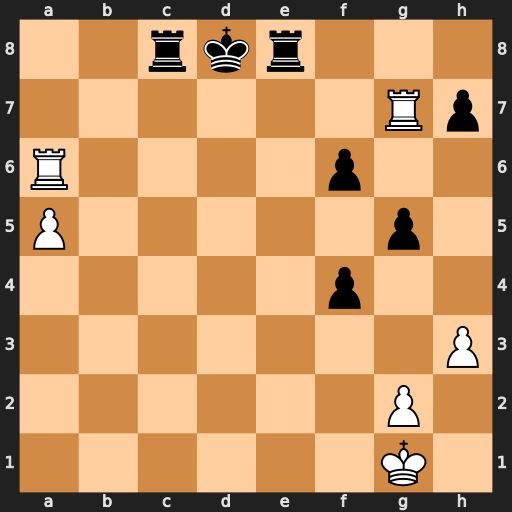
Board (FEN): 2rkr3/6Rp/R4p2/P5p1/5p2/7P/6P1/6K1
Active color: w
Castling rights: -
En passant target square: -
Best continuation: Rd6#